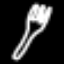
Label: fork